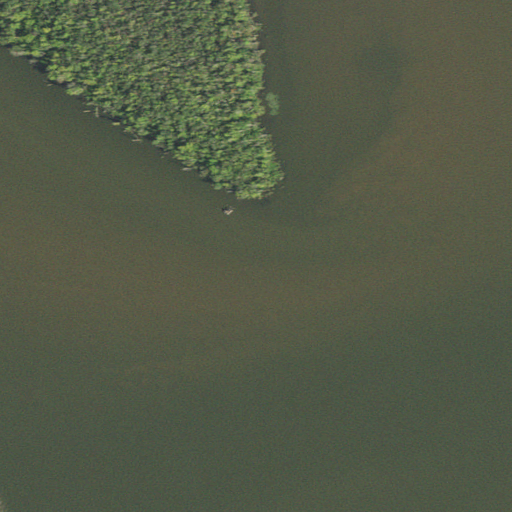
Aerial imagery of cape in Virginia named Tobys Point containing open water, woody wetlands, and herbaceous wetlands